Question: I'm a complete beginner with AngularJS so this may be something completely trivial. I'm building an Asp.net MVC application (really juts delivering insignificant parts) with Web API backend (including login/logout capabilities).
I'd like to use AngularJS in my application. But I have a bit of a dilemma how to slice my page into several sections that somewhat work independently. Let's say this is a simplified skeleton of my page.

## Questions
How should I structure my AngularJS parts on my page?
1. Should I have a single ng-app for the whole page or have several non-nested ones for each individual component on my page?
2. In case of a single ng-app I expect to have one ng-view that would include Context and Content components.
3. How about client-side routing with each individual option (single/multi ng-app)?
Is this a viable approach or should I think of Angular differently and structure it differently?
I should likely have separate controllers for each individual component and a single authentication service (communicating with Web API on the server) to provide user authorized items.
What would you recommend?
Bare in mind I'm a complete beginner in AngularJS but am very versed in server side part (MVC and API).
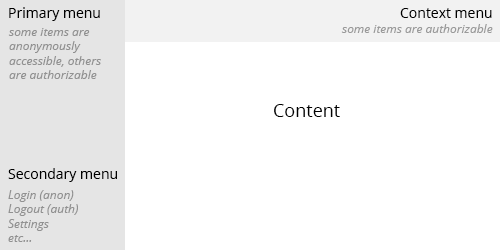
Answer: Let me try to address some concerns
> Should I have a single ng-app for the whole page or have several
non-nested ones for each individual component on my page?
There can be only 1 'ng-app' per SPA, so you cannot have ng-app per component. You can have module per component which can be tied into the 'ng-app' related module.
> In case of a single ng-app I expect to have one ng-view that would
include Context and Content components.
'ng-view' would only contain the content of the active view. It does not require to have any menus. There can be something like 'RootController' which is container for overall app. The html would consist of the obvious 'ng-view' and number of 'ng-include'.
Something like
'''
<div ng-controller='RootController'>
<div id="contextMenu"><ng-include src='contextMenuTemplate'></div>
<div id="primaryMenu" ><ng-include src='primaryMenuTemplate'></div>
<div id="secondarMenu" ><ng-include src='secondaryMenuTemplate'></div>
<div ng-view/>
</div>
'''
In your RootController you would have some logic like
'''
if ($route.path) {
$scope.contextMenuTemplate="path1"; //path corresponding to the route
}
'''
Or else you can also create a object map and use that for selecting the templates
'''
var viewTemplates= [{
path:"/home",
contextMenuTemplate:"path1",
primaryMenuTemplate:"path2",
secondaryMenuTemplate:"path3"
}]
'''
This can now be used for selecting templates in ng-include.
> How about client-side routing with each individual option (single/multi ng-app)?
Routing happens on the 'ng-view' part only. You select other templates to load based on the primary view. You can also look at <URL> for advance routing stuff.
When authentication and authorization comes into picture both the server and client play their part. Server authenticates and then can use that information for service different templates if the user is authenticated or not, and may on the same url. For example '/home/leftnav' can server different content based on the authenticated user. Same can be done on Angular side but this behavior can be by-passed as it is just javascript. Same holds true for api calls (using webapi) where server can decided what to send back.
On client side user state can be tracked using a service
actory. A service like 'UserService' with methods\properties like 'CurrentUser' can provide details on the current logged in user and can be injected into any directive, filter, controller which as to make decision based whether and what user is logged in..